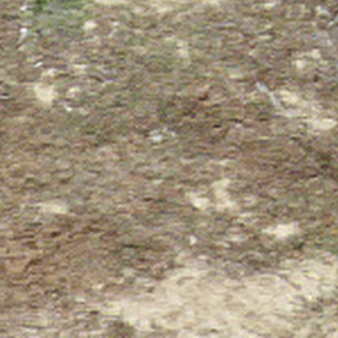
Label: other